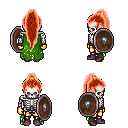
a pixel art fantasy rpg character, male body template, skeleton, green tattered cape, gold greaves, red extra-long topknot hairstyle, gold gloves, maroon shoes, shield, four views (front, back, left, right), 2x2 character sprite sheet, small pixel art, hard edges, no anti-aliasing